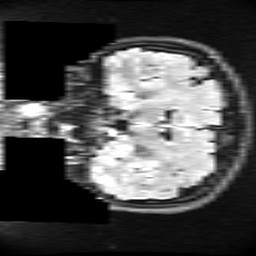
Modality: FLAIR
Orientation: coronal
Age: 29
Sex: female
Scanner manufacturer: ge
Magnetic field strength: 3 T
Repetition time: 11 s
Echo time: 0.1497 s